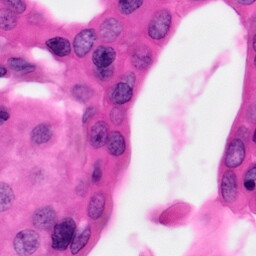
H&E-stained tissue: Pancreatic